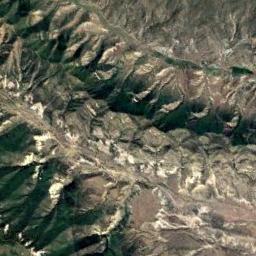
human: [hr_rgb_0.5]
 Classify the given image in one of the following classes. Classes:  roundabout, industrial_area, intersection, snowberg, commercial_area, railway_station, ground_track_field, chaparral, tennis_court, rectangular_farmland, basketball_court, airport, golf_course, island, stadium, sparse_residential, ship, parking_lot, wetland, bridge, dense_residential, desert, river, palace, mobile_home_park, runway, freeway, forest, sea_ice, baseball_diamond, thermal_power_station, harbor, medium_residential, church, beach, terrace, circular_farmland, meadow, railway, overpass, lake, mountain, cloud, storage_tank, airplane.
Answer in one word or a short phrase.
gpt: mountain